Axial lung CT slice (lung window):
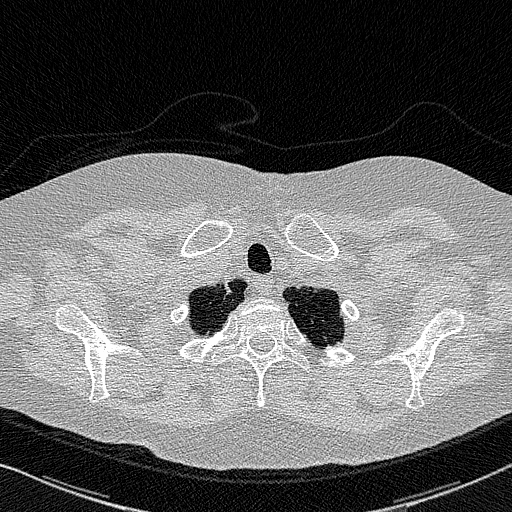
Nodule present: no